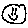
Label: smiley face